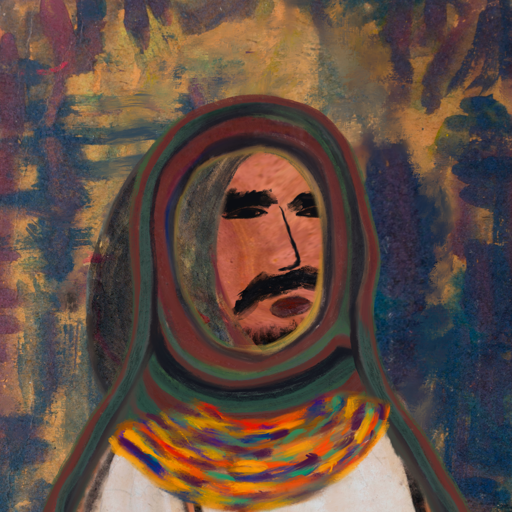
Background: InTheSun, Head And Neck Side: Mother_And_Son_Mother, Face Side: Mosgoul, Bust: Roy_Bahadur, Hair Side: Gypsy_Mother, Head Accessory: After_Raid_Scarf, Second Necklace: An_Impression_2, Necklace: Blank, Baby: Blank